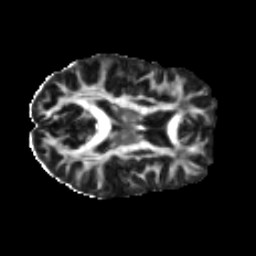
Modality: FA
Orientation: axial
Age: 36
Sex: female
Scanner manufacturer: ge
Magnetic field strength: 3 T
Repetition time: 7.8 s
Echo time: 0.0606 s